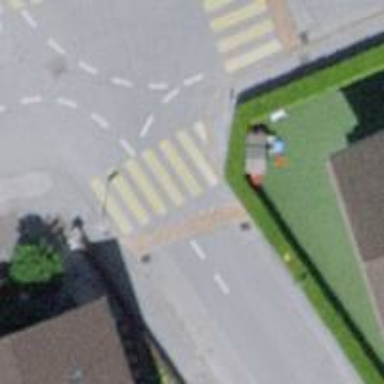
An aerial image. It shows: Marked zebra crossing on the road.